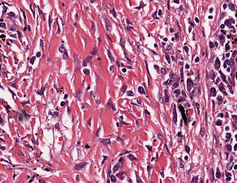
Tumor epithelial tissue: no
Tumor-associated stroma tissue: yes
Normal tissue: no